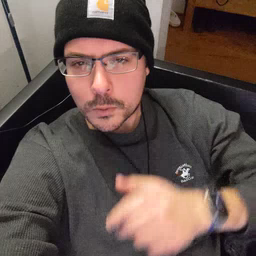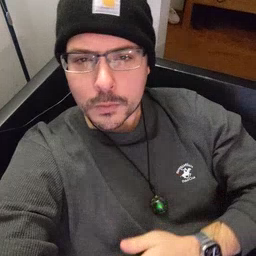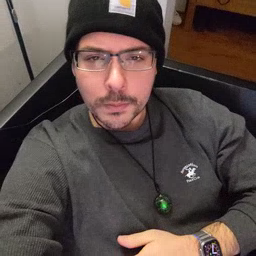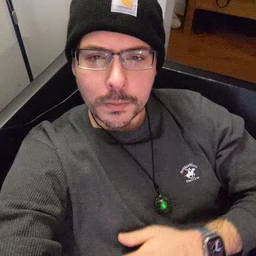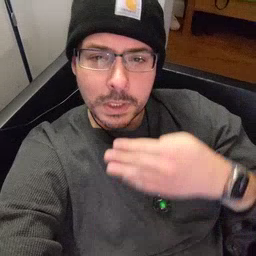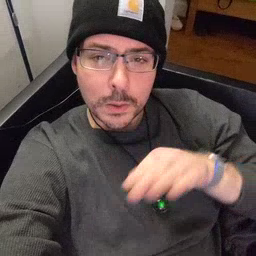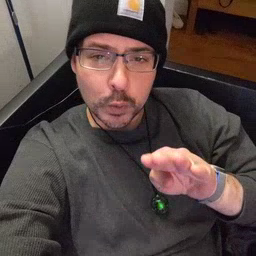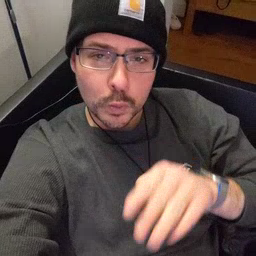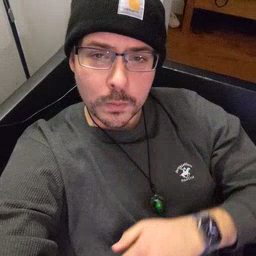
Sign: into